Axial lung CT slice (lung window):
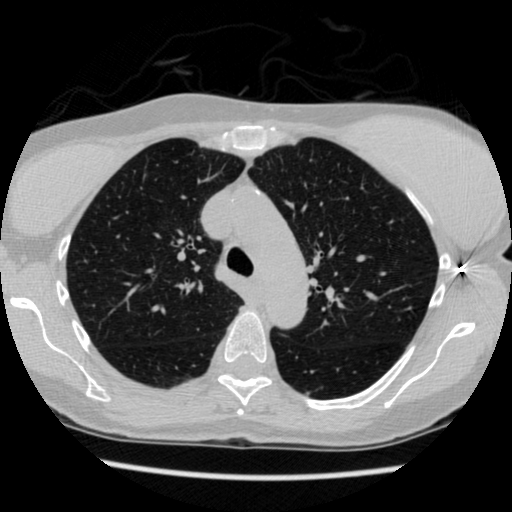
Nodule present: no